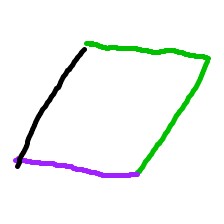
Shape: parallelogram